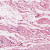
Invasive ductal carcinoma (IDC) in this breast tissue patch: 0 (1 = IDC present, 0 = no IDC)